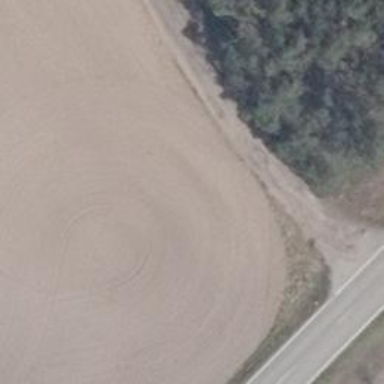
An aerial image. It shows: Gravel service road.